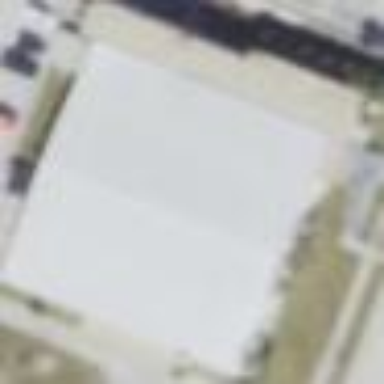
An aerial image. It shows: Building that houses bowling alley.